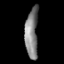
Tissue: skin
Cell type: Myeloid cells
Senescence score: 0.7194
Nuclear area (px): 632
Mean DAPI intensity: 131.035